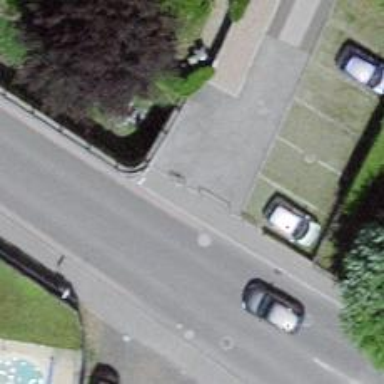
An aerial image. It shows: Cycle barrier.